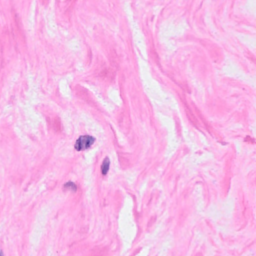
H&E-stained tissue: Breast